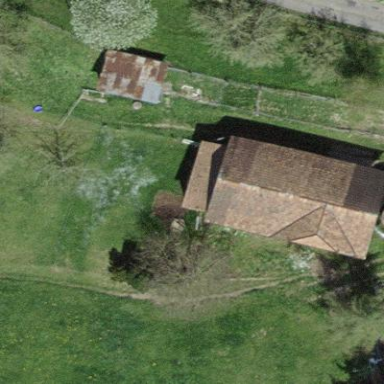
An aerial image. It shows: Barn.